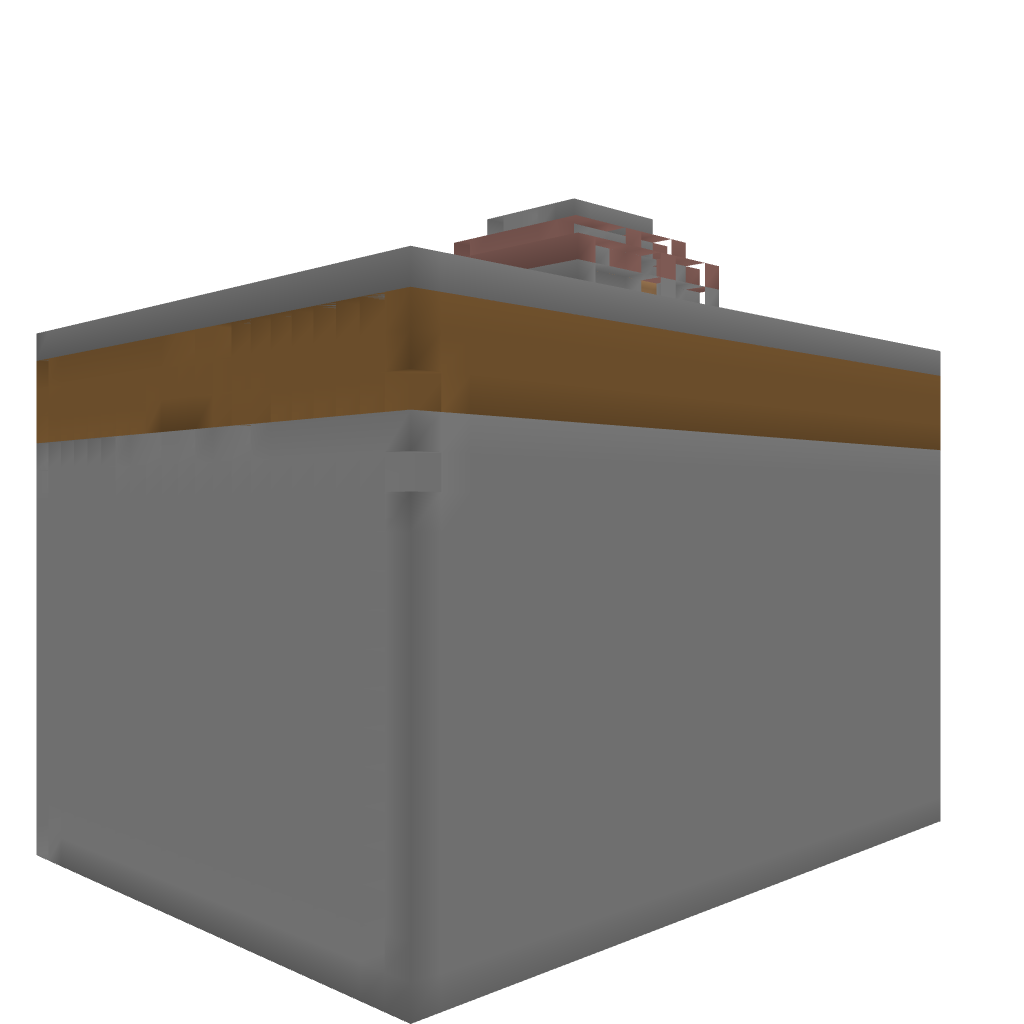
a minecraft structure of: Unknown (?) Traders Company HQ bad low quality